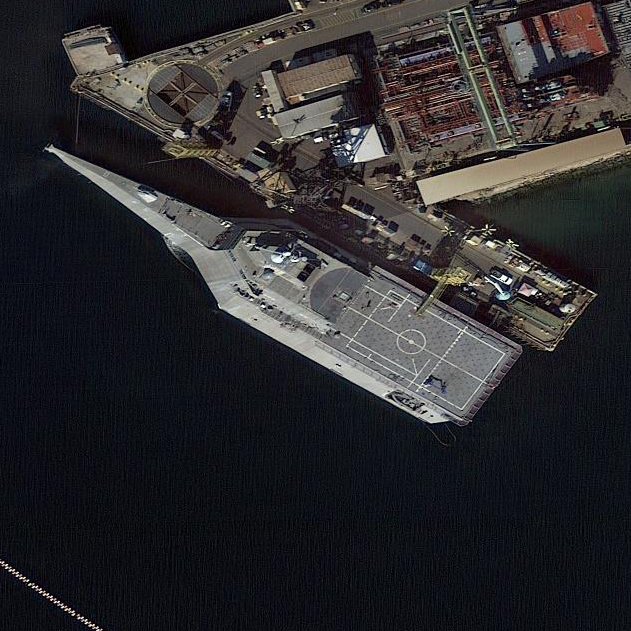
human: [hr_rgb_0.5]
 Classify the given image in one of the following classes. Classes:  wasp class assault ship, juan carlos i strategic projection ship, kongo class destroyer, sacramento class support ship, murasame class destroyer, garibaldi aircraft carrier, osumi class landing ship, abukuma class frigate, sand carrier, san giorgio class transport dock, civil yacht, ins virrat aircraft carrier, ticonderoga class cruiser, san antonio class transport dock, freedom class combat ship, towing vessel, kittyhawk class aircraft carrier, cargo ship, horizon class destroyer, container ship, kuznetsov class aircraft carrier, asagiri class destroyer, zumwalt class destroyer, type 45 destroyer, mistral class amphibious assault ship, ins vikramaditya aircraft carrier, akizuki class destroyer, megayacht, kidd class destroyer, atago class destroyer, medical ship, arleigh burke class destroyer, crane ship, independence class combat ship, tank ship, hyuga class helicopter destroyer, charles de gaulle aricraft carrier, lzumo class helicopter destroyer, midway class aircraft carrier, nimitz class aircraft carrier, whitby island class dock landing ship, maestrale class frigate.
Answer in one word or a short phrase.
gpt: Independence class combat ship